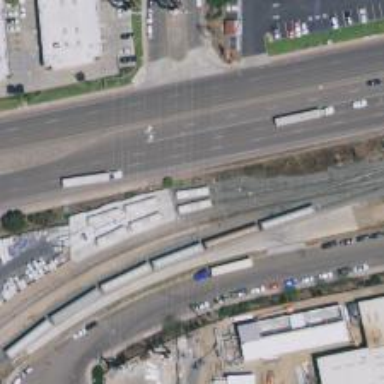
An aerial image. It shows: Rail spur service.